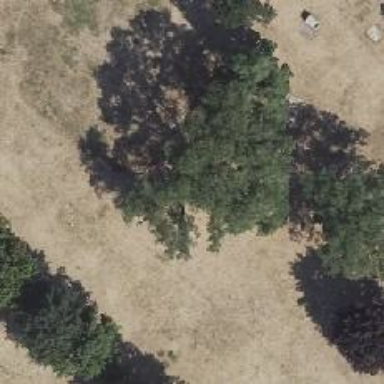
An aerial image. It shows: Broadleaved deciduous tree located in park.